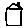
Label: house